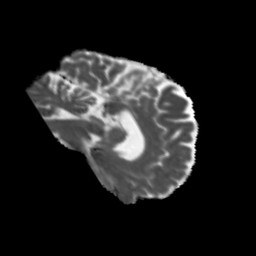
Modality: MD
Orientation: sagittal
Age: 49
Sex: male
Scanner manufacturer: siemens
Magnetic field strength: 3 T
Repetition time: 5.47 s
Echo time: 0.0854 s